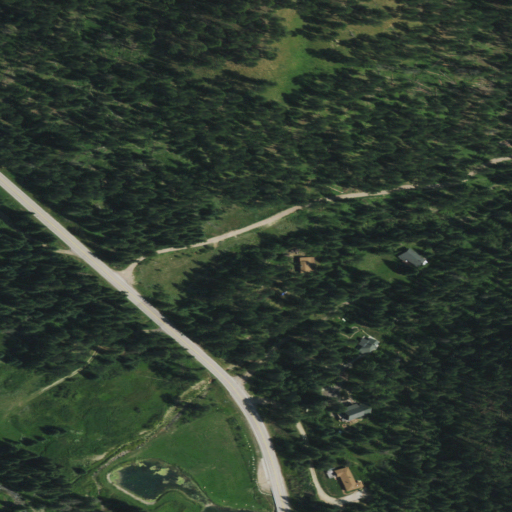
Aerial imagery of valley in South Dakota named Raspberry Gulch containing evergreen forest, open development, grassland, low intensity development, and medium intensity development